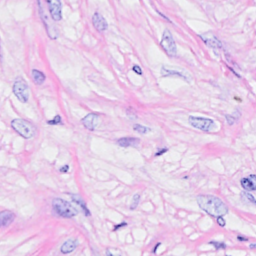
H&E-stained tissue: Breast